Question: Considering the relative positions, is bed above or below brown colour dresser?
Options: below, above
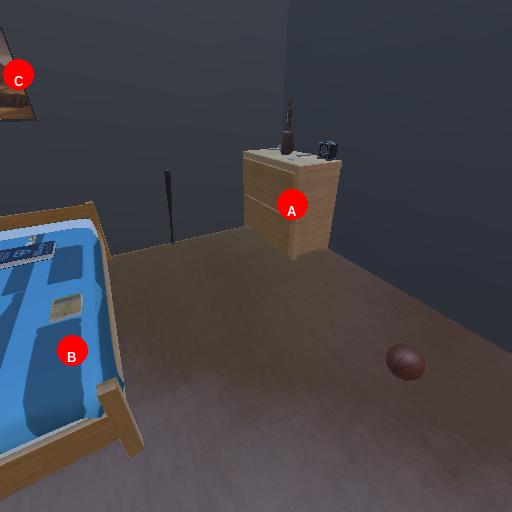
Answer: below